Question: I have a package (Django app) named . This name is just to clarify, because I have these four models inside this app for they have some constraints.
Is there a way of changing the label of the section containing these models that I registered on my admin?
My file is like:
'''
from django.contrib import admin
from book_author_publisher_category.models import *
# Registering the models on admin site
admin.site.register([Publisher, Author, Category, Book])
'''
The section with the models I've registered on admin are named as the app name. How can I custom that?

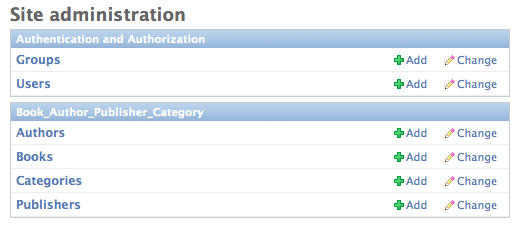
Answer: You should change the <URL> of an app:
'''
from django.apps import AppConfig
class BAPCConfig(AppConfig):
name = 'book_author_publisher_category'
verbose_name = "Book's data"
'''
'''
default_app_config = 'book_author_publisher_category.apps.BAPCConfig'
'''